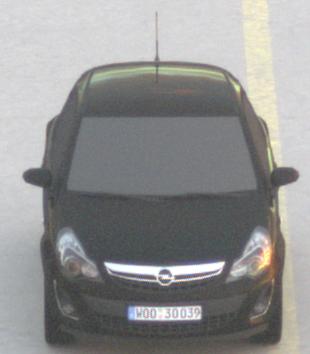
Make: Opel
Model: Corsa 1.2
Detailed model: Corsa (D)
Model produced from: 2011/01
Model produced until: 2014/08
Doors: 3
Color: black
Road condition: dry road
Daytime: sunrise or sunset
Contrast: medium contrast